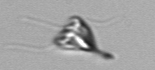
Label: Pyramimonas_longicauda